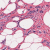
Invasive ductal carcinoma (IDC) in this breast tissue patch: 1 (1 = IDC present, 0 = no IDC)